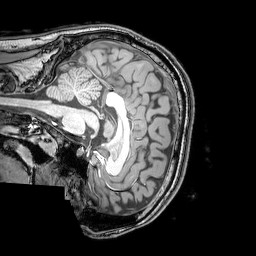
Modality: T1w
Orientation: sagittal
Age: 24
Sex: male
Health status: healthy
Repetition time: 0.081 s
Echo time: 0.037 s